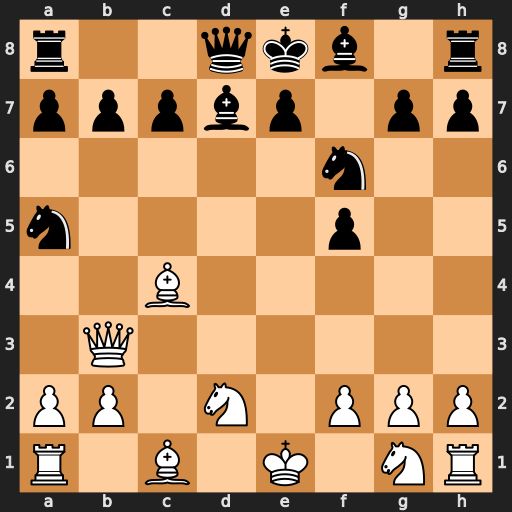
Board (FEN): r2qkb1r/pppbp1pp/5n2/n4p2/2B5/1Q6/PP1N1PPP/R1B1K1NR
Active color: w
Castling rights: KQkq
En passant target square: -
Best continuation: Bf7#